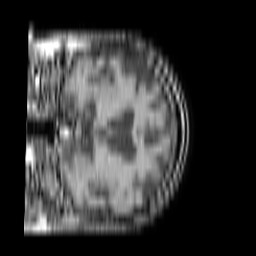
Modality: T1w
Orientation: coronal
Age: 85
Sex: female
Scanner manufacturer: philips
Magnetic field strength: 1.5 T
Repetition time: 0.1839 s
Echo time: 0.001824 s